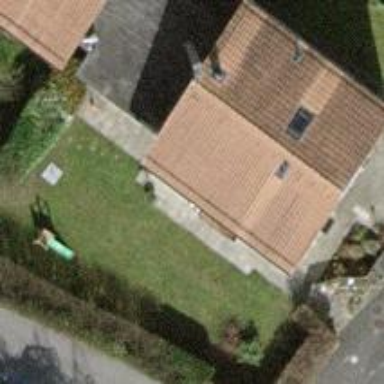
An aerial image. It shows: Garden enclosed by fence.